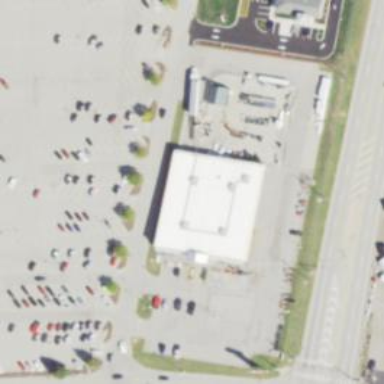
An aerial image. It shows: Country store in retail building.